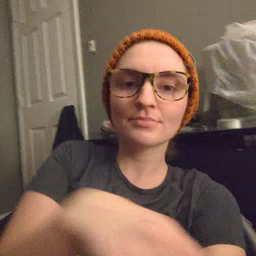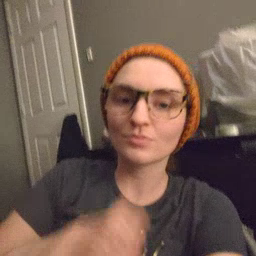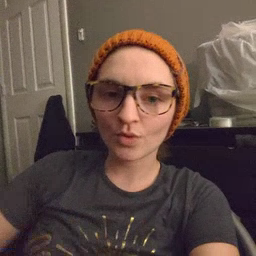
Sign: old